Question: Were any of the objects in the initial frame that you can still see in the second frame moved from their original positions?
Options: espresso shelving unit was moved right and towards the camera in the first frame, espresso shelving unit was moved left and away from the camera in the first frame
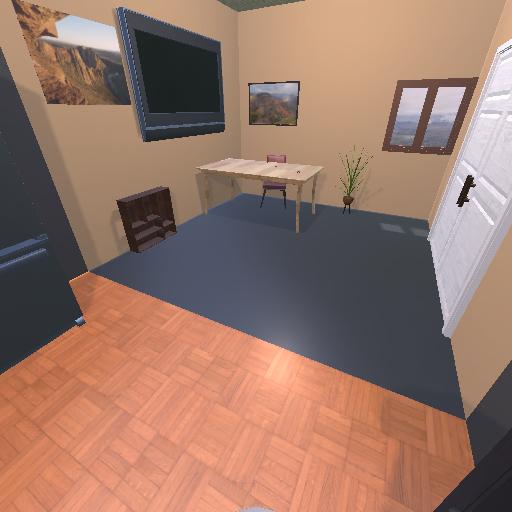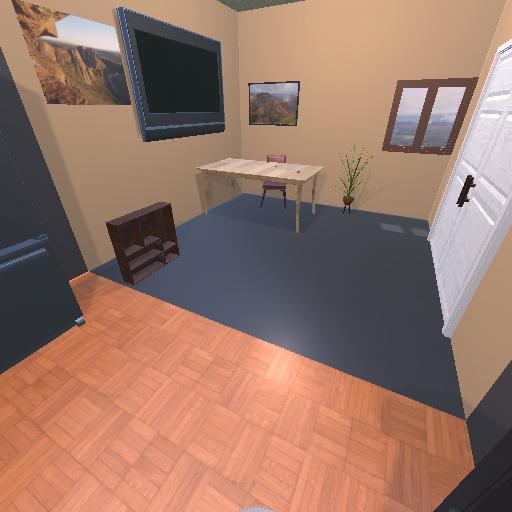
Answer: espresso shelving unit was moved right and towards the camera in the first frame